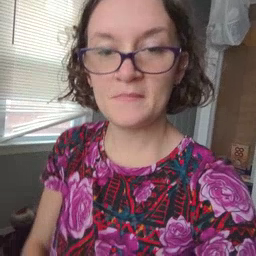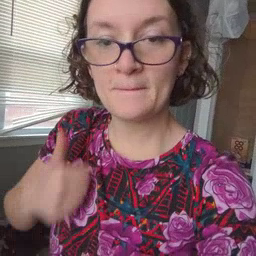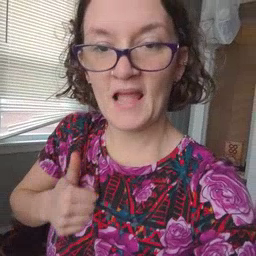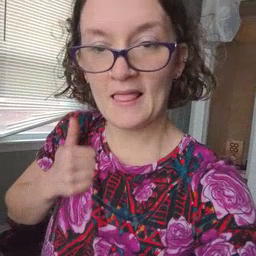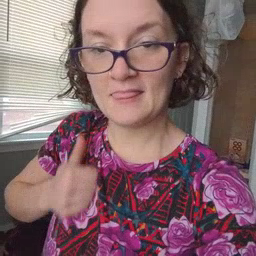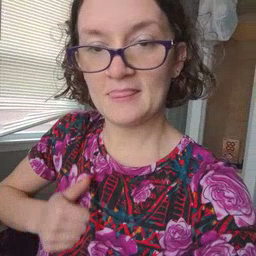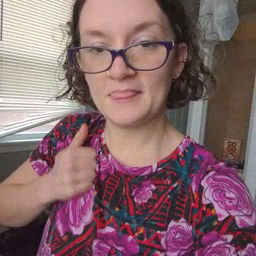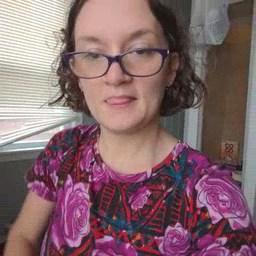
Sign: bath